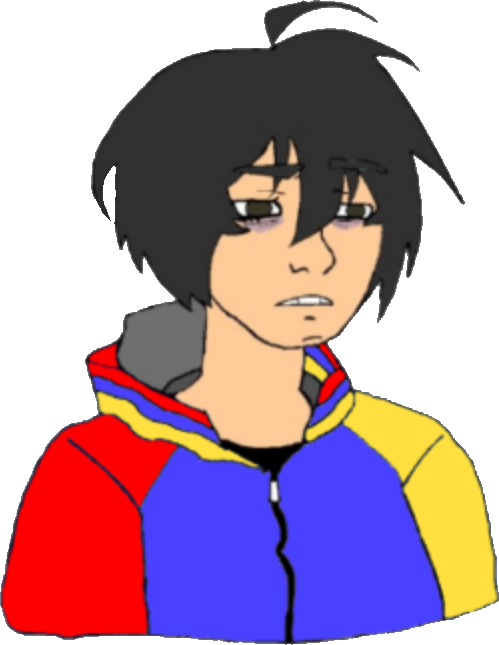
Label: 5_Twinkjak